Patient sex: M
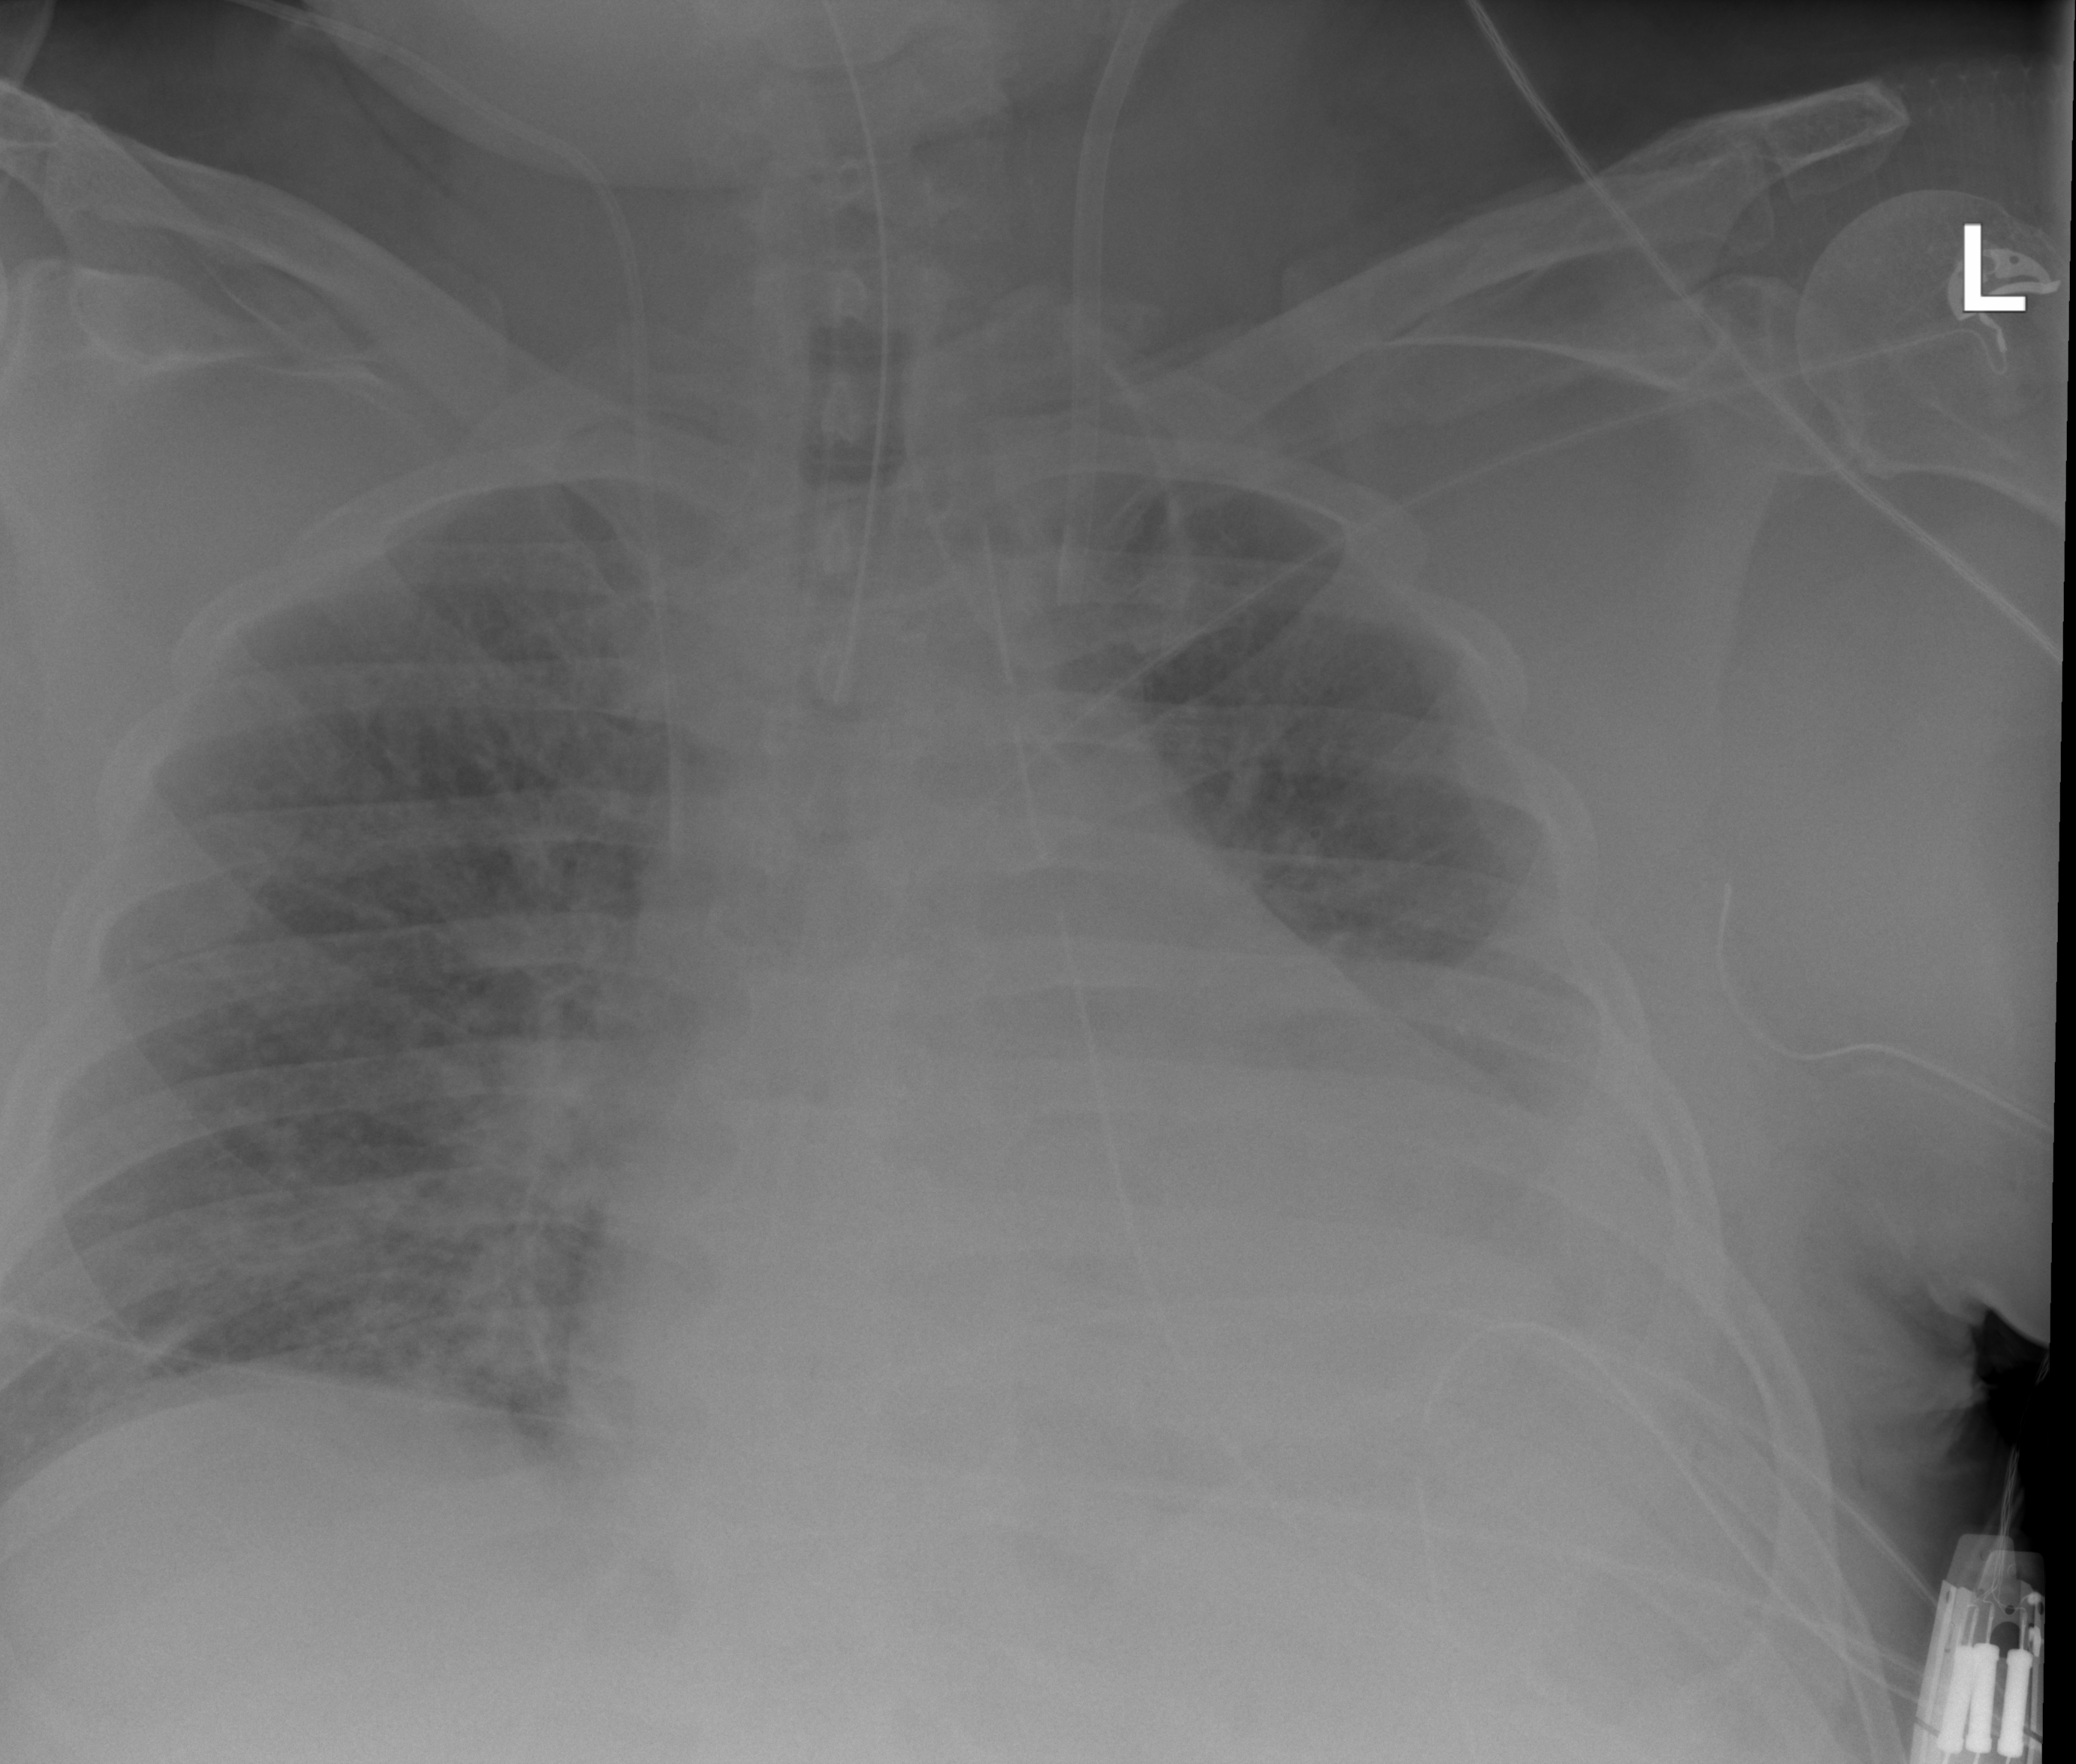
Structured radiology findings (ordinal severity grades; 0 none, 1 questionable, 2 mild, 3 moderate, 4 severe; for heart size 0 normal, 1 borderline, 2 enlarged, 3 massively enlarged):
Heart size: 2
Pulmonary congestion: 2
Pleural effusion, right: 0
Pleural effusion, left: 2
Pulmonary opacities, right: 0
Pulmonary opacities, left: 0
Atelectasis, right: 2
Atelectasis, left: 3